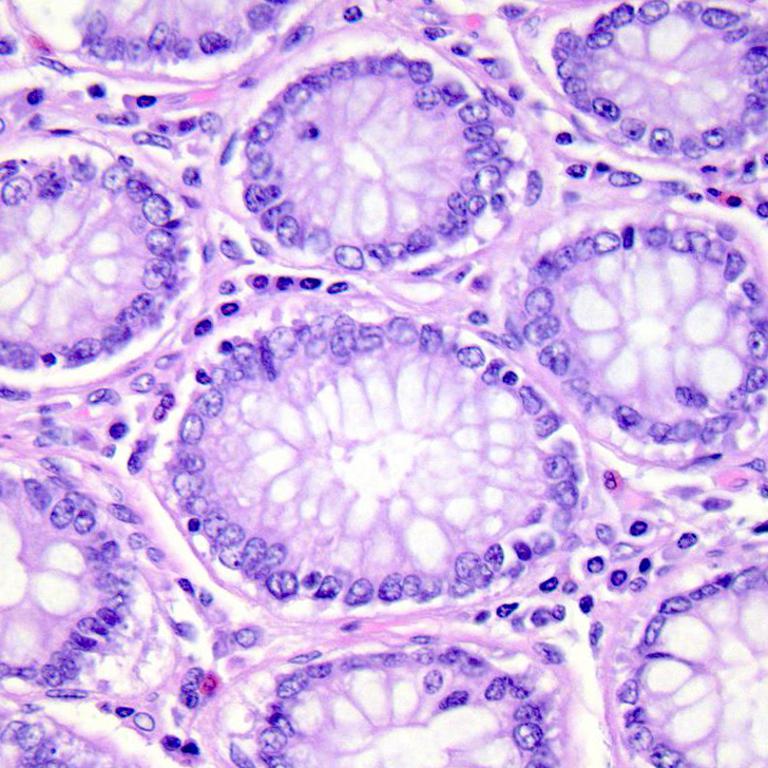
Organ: colon
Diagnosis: benign